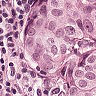
Metastatic tissue present: yes